The image folds the raw vibration samples of a bearing signal into a 2-D grayscale square (signal-to-image encoding). What is the most likely bearing condition (normal, inner_race, outer_race, ball)?
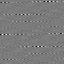
Answer: outer_race